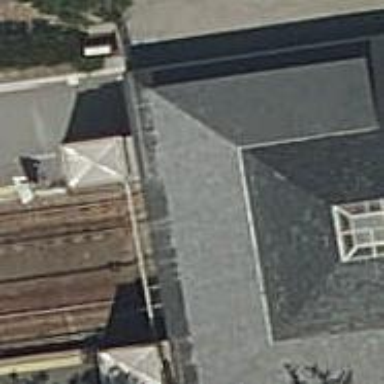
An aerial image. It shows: Railway stop with public transport stop position.